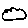
Label: cloud